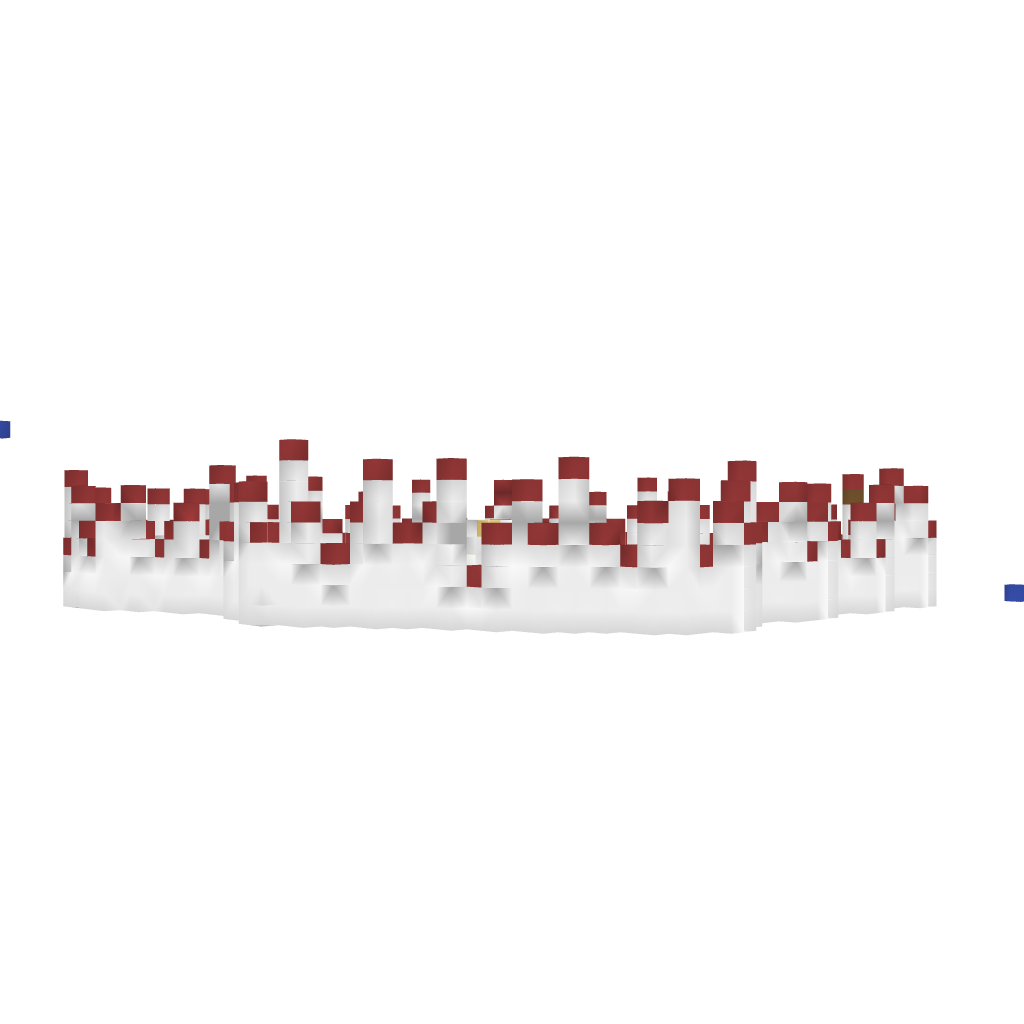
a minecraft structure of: Ice Arena good quality